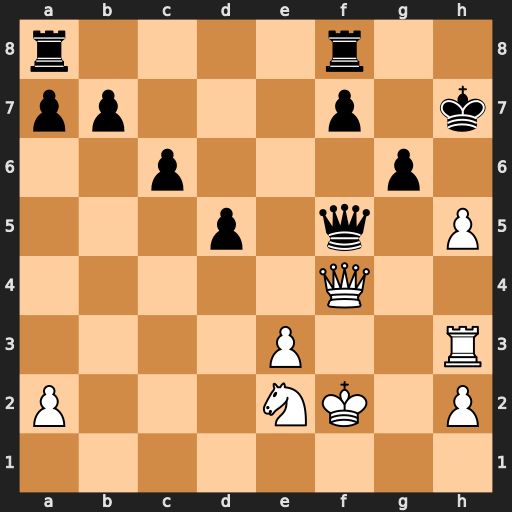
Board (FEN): r4r2/pp3p1k/2p3p1/3p1q1P/5Q2/4P2R/P3NK1P/8
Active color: w
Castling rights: -
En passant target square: -
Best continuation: hxg6+ Kg7 Qxf5